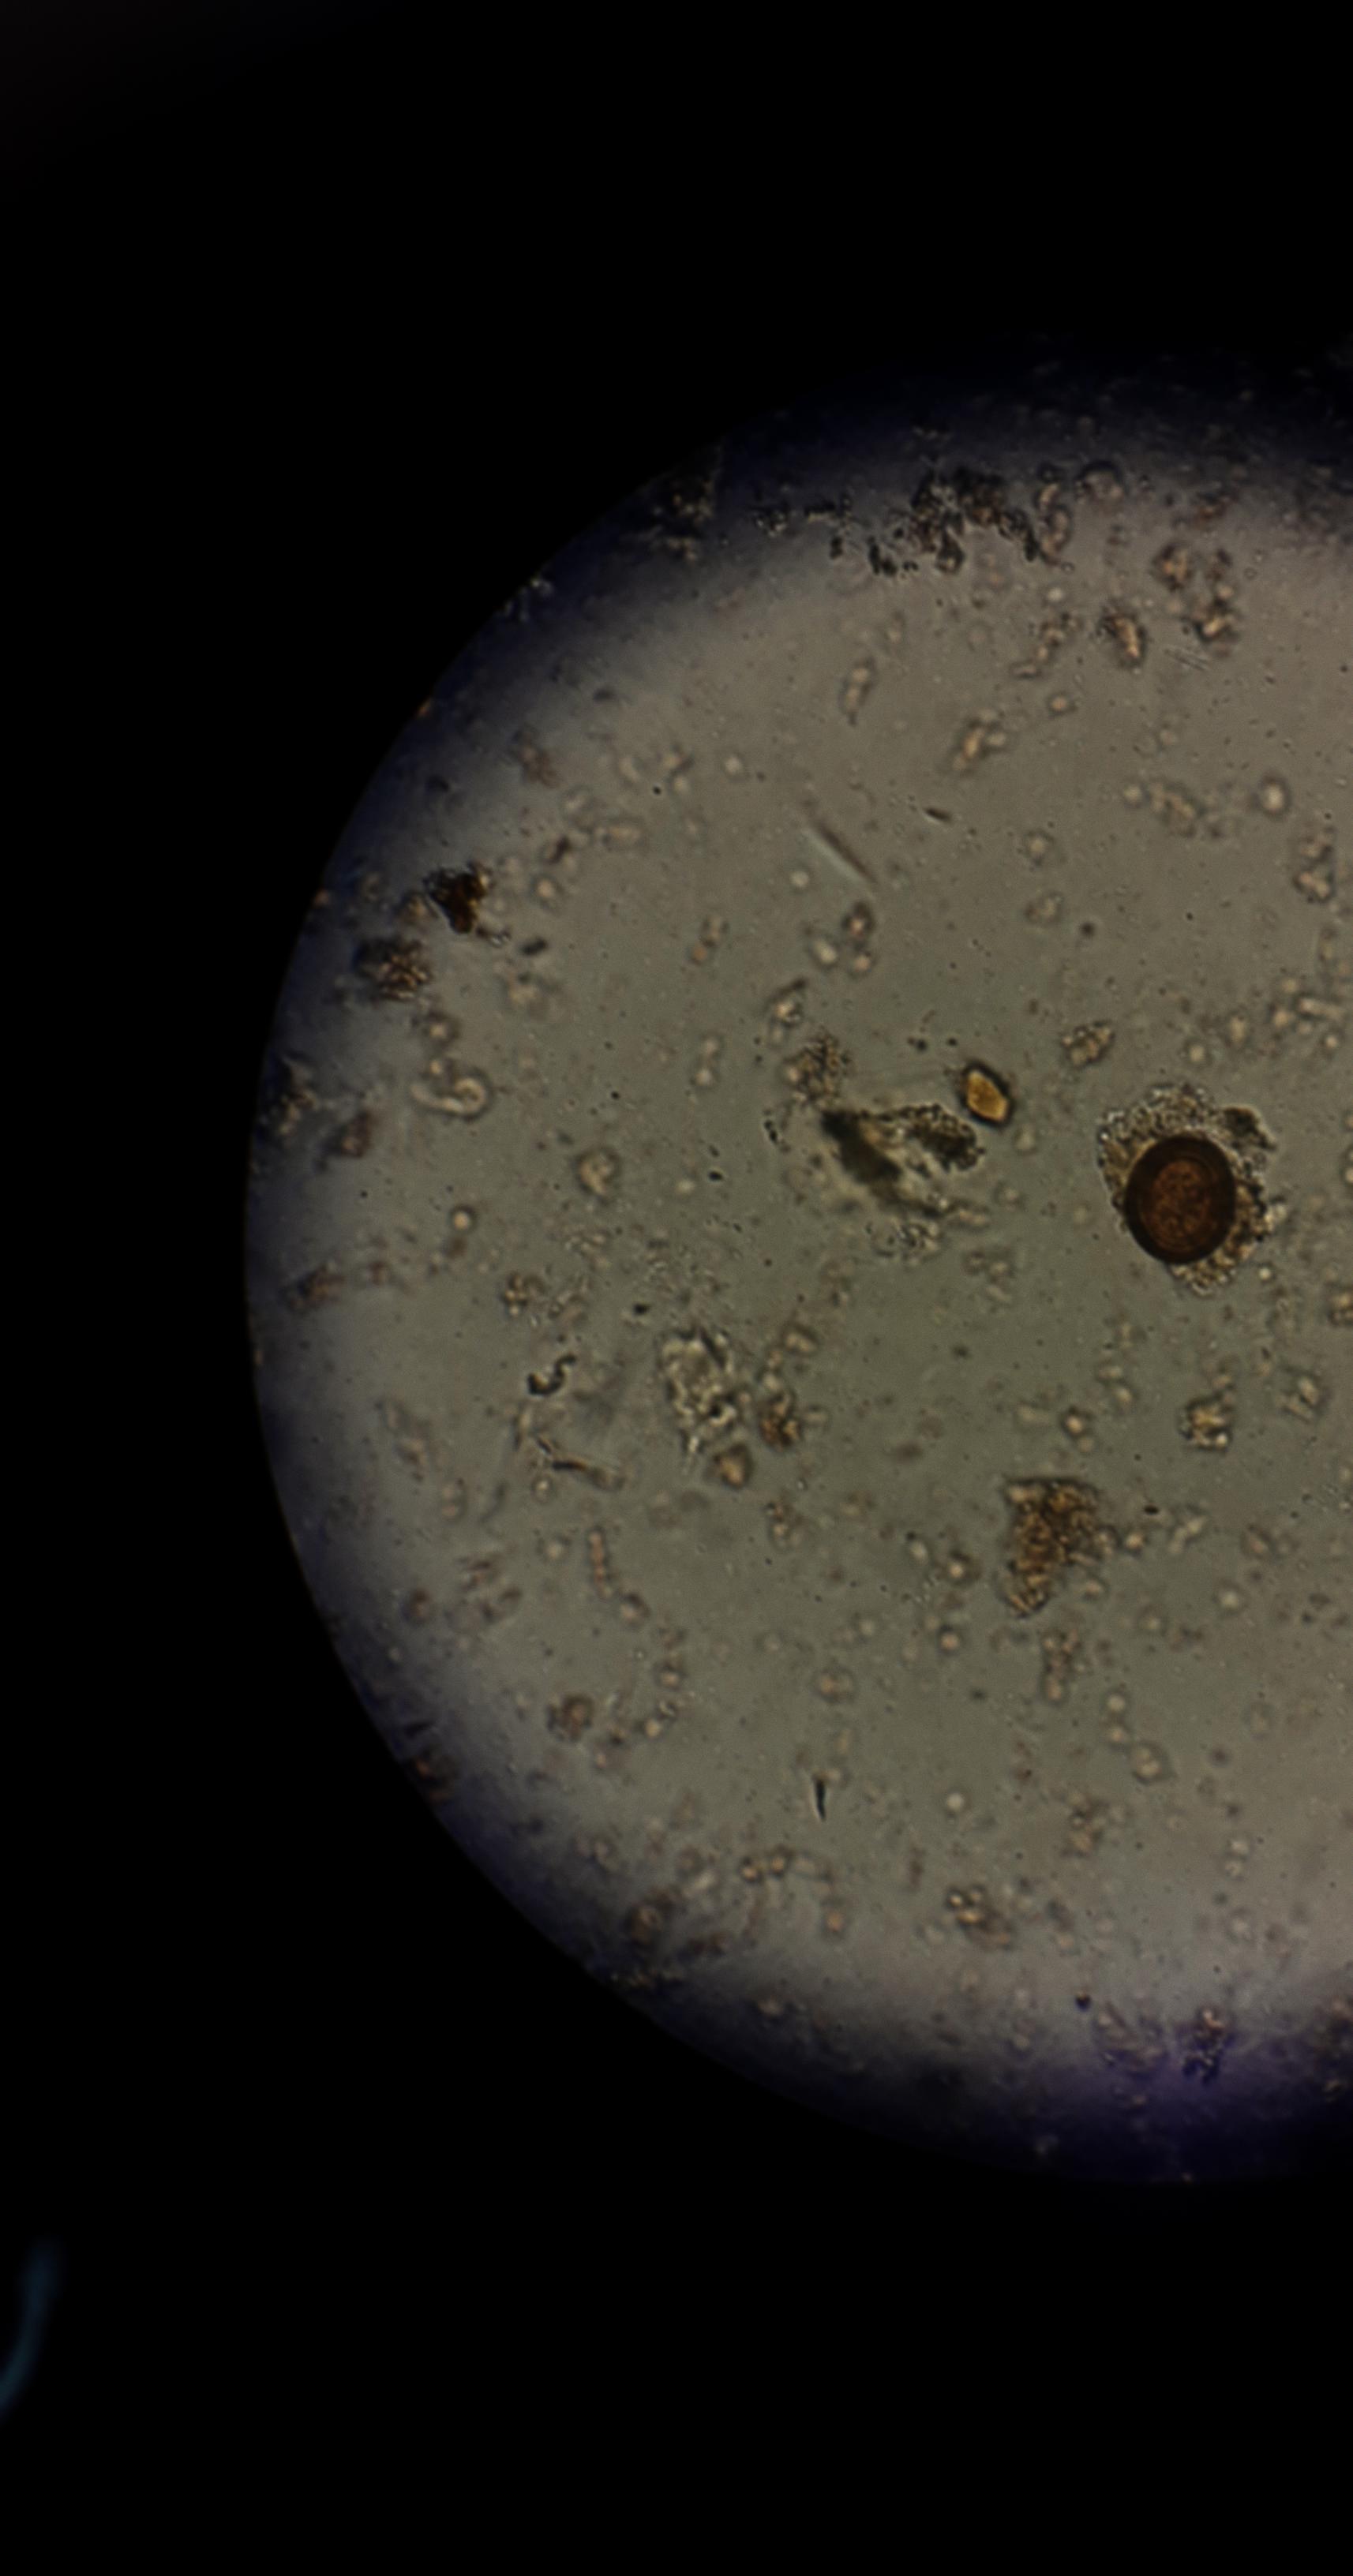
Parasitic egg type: Taenia spp. egg